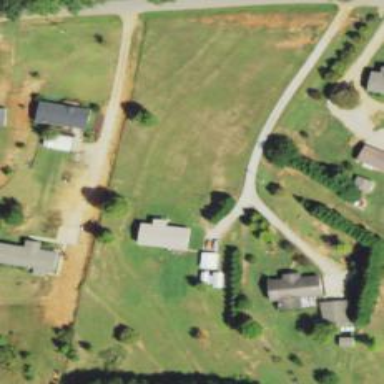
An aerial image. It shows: Driveway leading to service road.